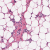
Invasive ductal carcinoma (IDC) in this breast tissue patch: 1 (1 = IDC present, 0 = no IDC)